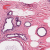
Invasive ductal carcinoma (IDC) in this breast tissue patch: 0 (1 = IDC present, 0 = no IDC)